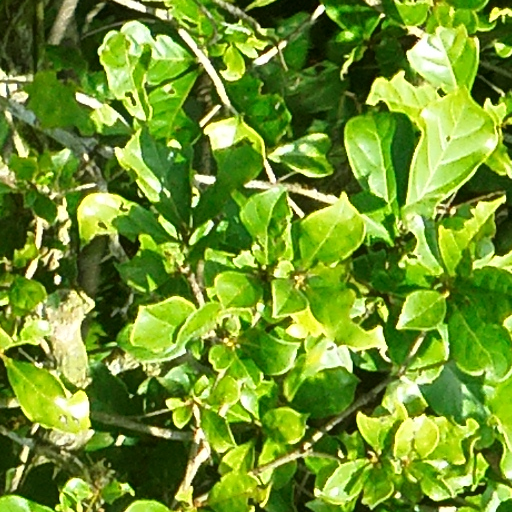
Species: Tabernaemontana arborea
GBIF accepted scientific name: Tabernaemontana arborea
Crown area (m\u00b2): 115.422